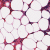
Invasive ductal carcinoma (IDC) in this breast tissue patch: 0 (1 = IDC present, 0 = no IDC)